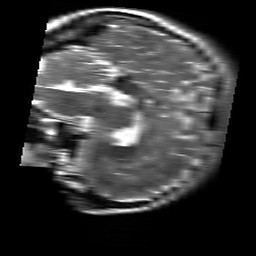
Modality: T2w
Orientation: sagittal
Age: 26
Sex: female
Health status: healthy
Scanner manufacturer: siemens
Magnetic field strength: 3 T
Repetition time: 4.01 s
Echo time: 0.116 s